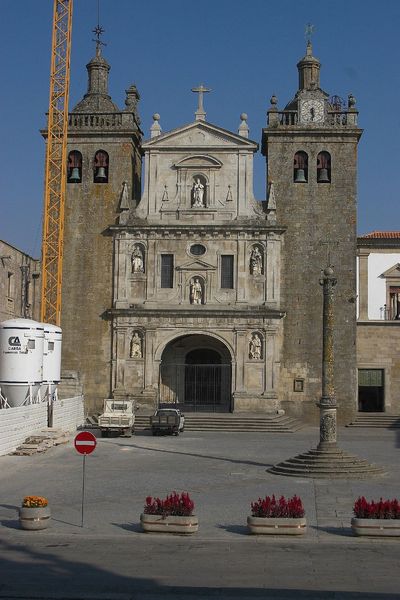
Titel: Kathedrale in Viseu
Standort: Viseu, Kathedrale (EU - P - Beira Alta)
Schlagwörter: architektur, barock, kirche, klassizismus, front, fassade, giebel, platz, figuren, treppe, foto, fotografie, türme, portal, romanik, glocken, bogengiebel, eingnag, glockentur, baukrhn, tympernon